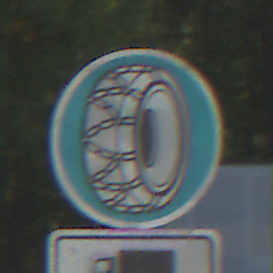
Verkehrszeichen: SchneekettenVorgeschrieben
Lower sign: SonstigeOderMehrspurigeFahrzeuge3
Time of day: MorningAfternoon
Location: Outdoor (Suburban)
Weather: Clear
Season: NotSpecified
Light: Natural